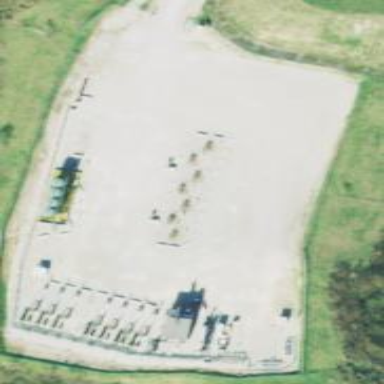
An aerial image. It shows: Industrial area dedicated to fracking.